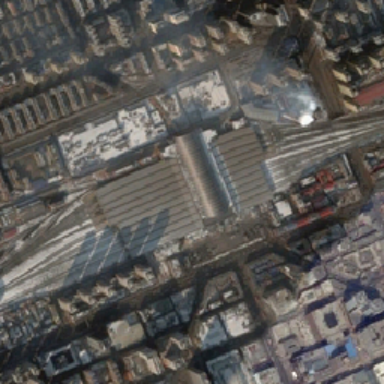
A huge railway station .